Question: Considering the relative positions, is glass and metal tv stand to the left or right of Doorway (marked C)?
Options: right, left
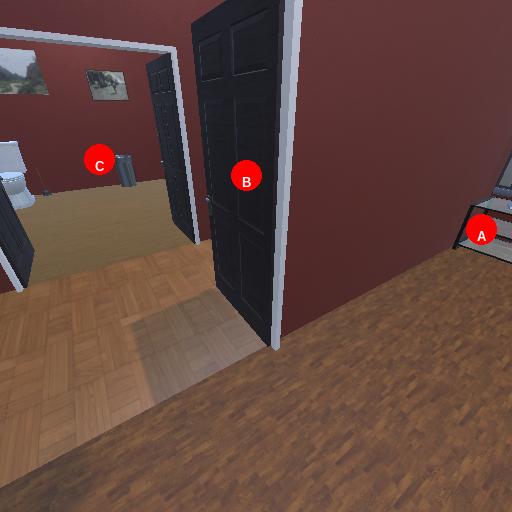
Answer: right